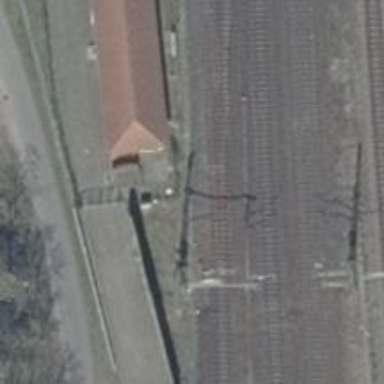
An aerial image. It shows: Railway switch with the turnout on the left side.